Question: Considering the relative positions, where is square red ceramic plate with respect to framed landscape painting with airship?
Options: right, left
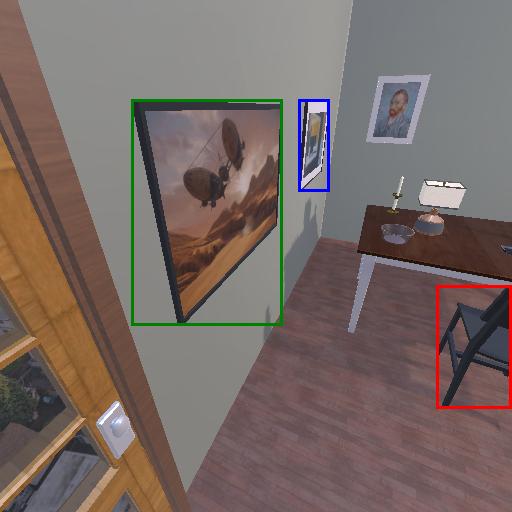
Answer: right